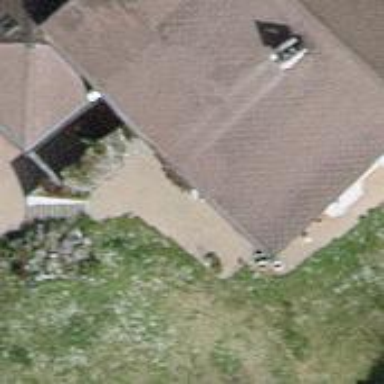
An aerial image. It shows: View of roof of building.